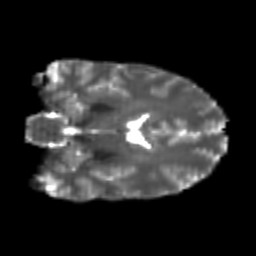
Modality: T2w
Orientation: coronal
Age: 24
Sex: male
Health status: healthy
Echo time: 0.074 s